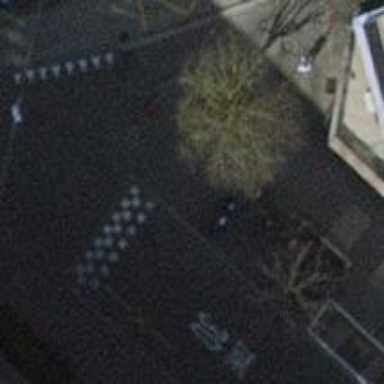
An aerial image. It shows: Bicycle parking area with stands.